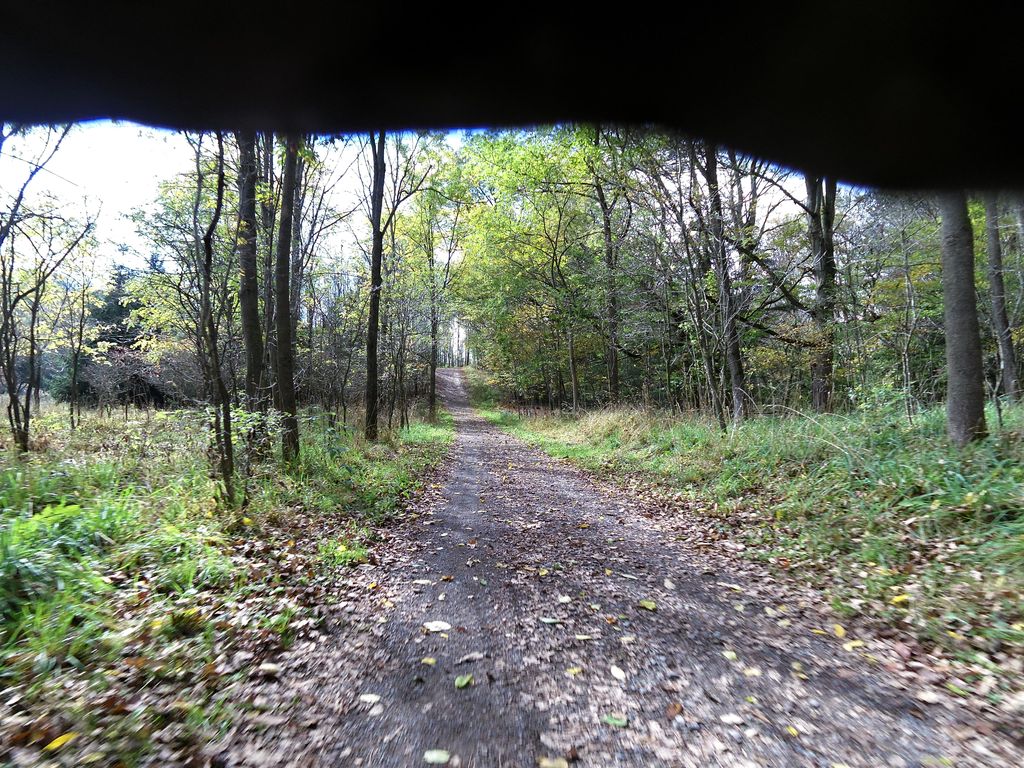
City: hamilton